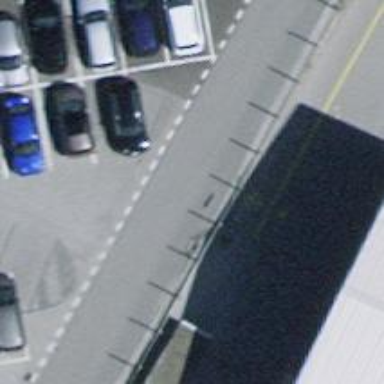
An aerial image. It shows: Parking aisle designated as service road.